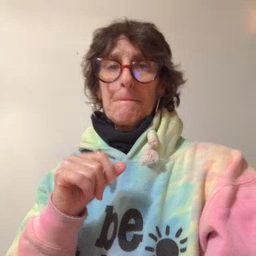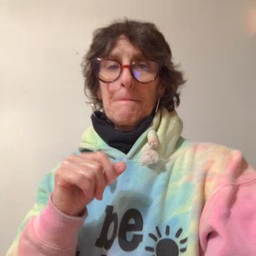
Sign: no